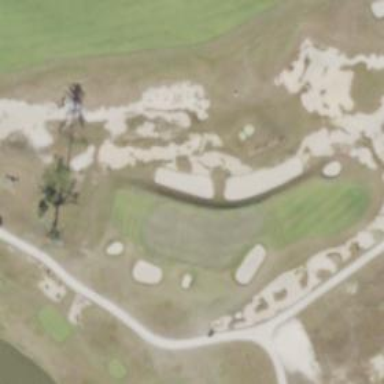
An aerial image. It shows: View of golf hole.